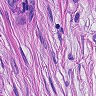
Metastatic tissue present: yes